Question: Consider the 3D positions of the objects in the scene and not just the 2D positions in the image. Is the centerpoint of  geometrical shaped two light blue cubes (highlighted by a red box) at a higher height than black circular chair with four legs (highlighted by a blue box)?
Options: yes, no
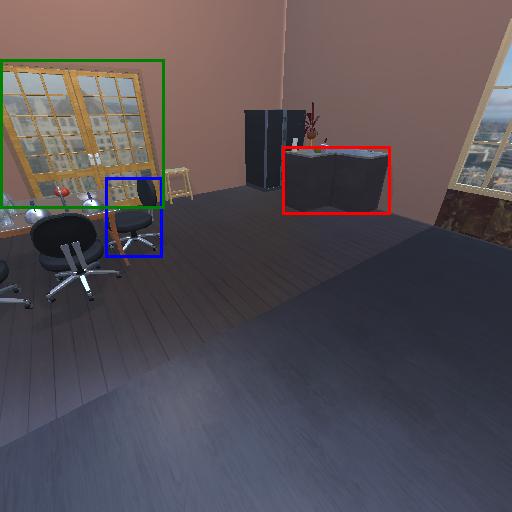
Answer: yes